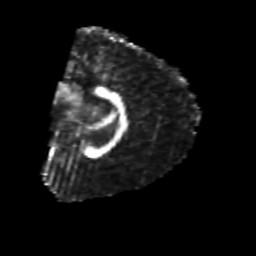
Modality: FA
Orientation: sagittal
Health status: healthy
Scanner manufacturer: philips
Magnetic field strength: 3 T
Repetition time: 6.964 s
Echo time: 0.092 s